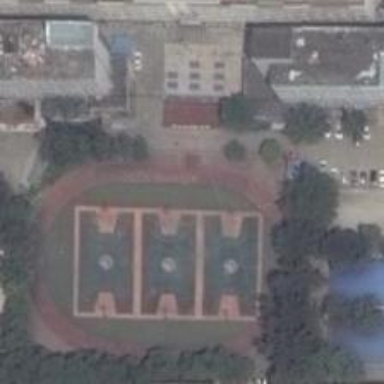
Lush plants embrace an oval playgound, made up of three baksetball courts .